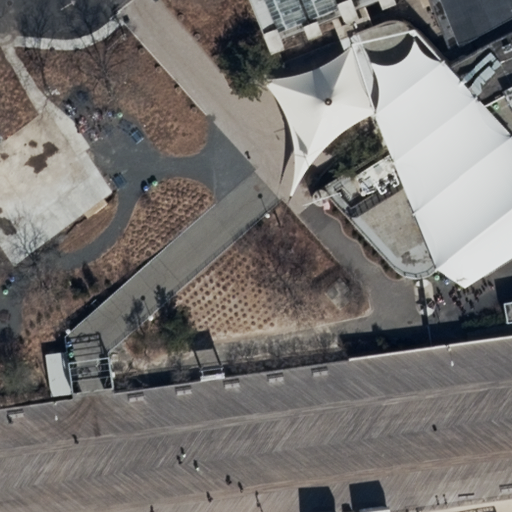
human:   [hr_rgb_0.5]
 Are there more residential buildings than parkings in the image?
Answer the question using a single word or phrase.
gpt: yes

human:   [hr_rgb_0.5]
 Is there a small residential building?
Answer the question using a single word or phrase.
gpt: yes

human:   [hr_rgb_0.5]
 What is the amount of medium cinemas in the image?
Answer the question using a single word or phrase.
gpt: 0

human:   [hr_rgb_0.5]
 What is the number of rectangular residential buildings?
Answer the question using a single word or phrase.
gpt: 1

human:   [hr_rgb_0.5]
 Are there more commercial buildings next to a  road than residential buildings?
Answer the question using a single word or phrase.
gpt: no

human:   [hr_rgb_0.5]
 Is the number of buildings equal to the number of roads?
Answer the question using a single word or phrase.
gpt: no

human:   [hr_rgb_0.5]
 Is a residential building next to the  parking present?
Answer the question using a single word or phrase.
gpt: yes

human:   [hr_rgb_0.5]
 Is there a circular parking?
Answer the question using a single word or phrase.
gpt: no

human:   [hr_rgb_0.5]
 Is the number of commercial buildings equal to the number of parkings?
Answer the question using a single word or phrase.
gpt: no

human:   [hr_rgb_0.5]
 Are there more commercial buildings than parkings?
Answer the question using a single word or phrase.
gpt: no

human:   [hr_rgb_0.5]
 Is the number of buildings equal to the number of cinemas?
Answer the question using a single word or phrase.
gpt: no

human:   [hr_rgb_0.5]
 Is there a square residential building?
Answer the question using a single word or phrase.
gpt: no

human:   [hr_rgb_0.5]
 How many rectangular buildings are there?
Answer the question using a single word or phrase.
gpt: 1

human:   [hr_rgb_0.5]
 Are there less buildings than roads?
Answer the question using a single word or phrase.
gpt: yes

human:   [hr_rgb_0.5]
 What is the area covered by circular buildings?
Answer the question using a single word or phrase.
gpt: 0m2

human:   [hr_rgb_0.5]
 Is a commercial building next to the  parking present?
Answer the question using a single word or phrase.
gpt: no

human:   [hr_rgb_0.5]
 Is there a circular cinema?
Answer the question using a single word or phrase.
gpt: no

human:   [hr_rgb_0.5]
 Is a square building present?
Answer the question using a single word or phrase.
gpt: no

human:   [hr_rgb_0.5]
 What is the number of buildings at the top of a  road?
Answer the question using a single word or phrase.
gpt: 2

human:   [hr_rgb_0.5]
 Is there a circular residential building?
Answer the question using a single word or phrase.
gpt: no

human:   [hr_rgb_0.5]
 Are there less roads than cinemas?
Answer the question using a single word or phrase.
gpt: no

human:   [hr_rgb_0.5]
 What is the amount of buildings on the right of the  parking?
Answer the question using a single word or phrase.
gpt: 1

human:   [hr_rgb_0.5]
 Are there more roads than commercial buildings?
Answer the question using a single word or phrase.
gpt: yes

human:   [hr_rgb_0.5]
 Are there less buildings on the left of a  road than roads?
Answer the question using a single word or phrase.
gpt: yes

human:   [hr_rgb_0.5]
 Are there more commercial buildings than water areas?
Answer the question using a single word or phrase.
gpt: no

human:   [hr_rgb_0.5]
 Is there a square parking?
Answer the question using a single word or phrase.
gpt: no

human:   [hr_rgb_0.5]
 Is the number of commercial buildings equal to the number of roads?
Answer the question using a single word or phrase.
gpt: no

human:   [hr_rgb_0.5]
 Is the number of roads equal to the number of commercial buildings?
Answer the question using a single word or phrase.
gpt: no

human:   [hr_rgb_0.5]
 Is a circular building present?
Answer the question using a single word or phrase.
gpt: no

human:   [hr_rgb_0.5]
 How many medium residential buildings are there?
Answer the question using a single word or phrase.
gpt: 0

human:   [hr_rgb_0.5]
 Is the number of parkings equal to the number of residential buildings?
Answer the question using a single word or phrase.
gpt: no

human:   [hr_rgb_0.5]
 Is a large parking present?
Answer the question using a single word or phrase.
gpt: no

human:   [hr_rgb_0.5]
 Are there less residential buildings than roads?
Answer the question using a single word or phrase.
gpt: yes

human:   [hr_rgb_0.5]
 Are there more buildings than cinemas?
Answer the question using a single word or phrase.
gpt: yes

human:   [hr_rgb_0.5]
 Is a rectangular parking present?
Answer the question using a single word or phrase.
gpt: yes

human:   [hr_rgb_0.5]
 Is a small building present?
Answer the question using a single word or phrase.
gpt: yes